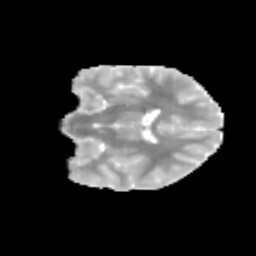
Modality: MD
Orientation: coronal
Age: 12
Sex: male
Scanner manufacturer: siemens
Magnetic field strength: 3 T
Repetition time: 3.8 s
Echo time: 0.07 s